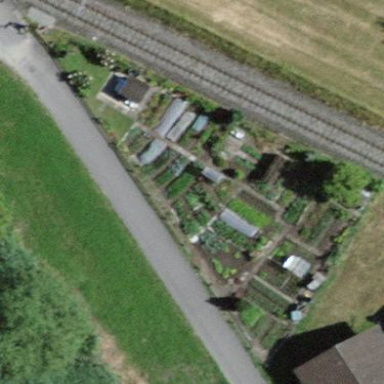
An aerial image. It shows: Allotments area.